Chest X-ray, PA view. Patient: 28 years old, sex M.
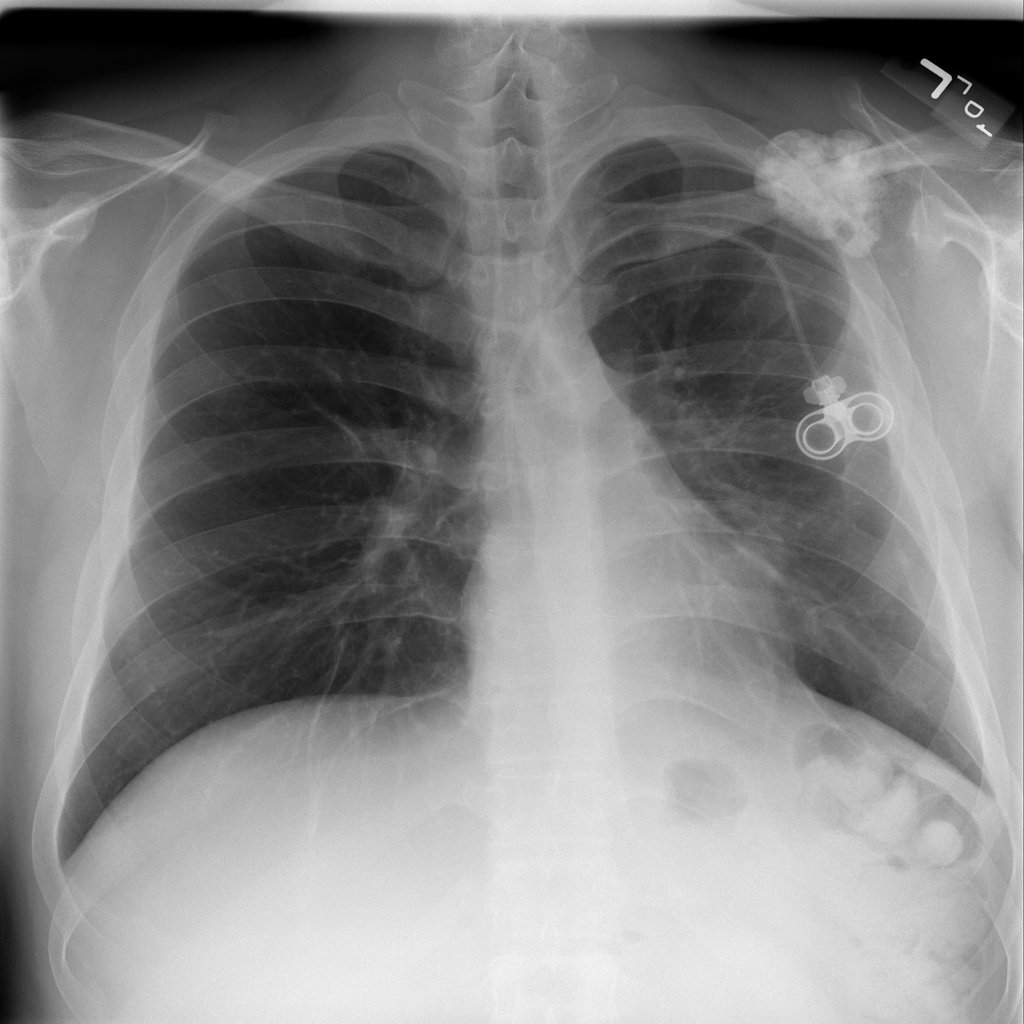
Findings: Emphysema